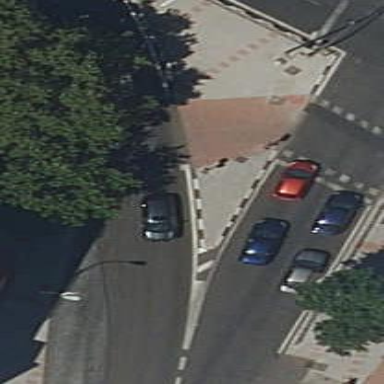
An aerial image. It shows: Kerb barrier.